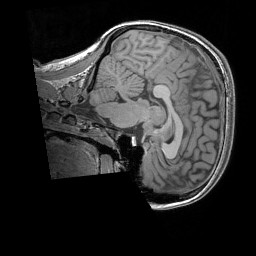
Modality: T1w
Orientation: sagittal
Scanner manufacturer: siemens
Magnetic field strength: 3 T
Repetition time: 1.83 s
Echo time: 0.00303 s